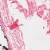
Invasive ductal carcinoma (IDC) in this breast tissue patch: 0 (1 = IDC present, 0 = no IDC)